Question: What badge shown?
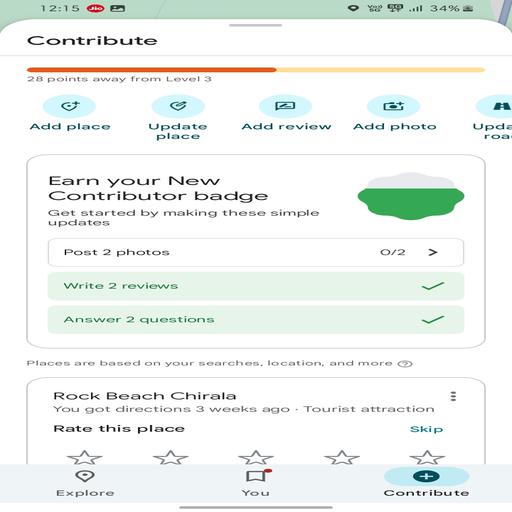
Answer: Contributor badge